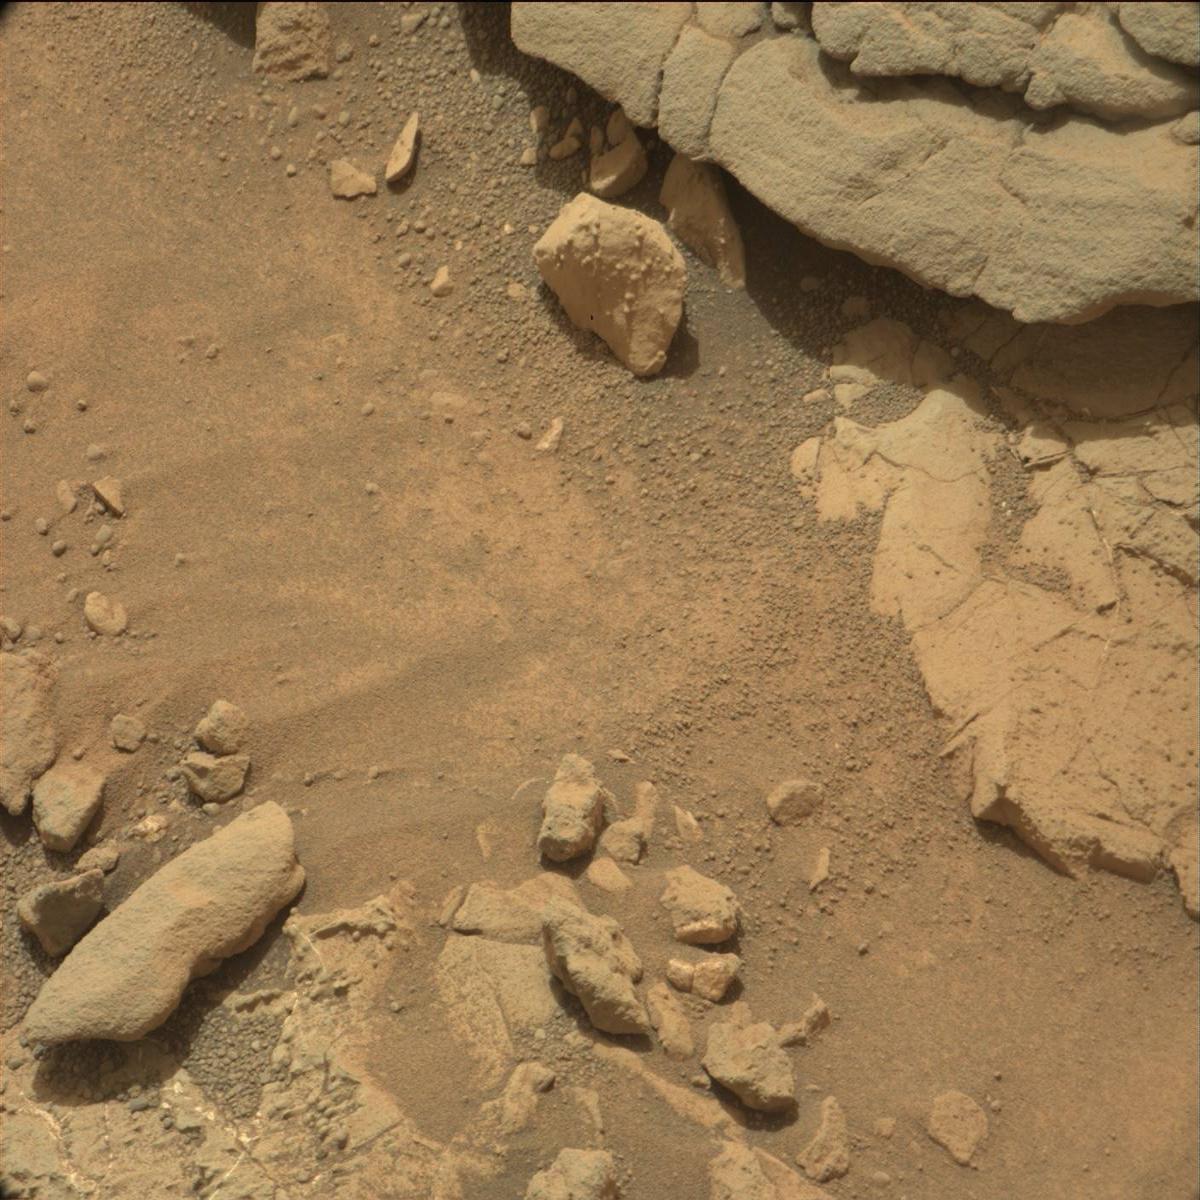
Terrain classes present: Bedrock, Rock, Sand / Soil